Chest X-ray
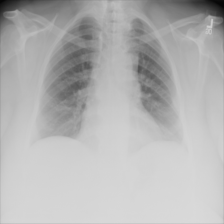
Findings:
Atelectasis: negative
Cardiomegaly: negative
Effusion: negative
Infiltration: negative
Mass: negative
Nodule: negative
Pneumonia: negative
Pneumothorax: negative
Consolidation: negative
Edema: negative
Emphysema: negative
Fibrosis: negative
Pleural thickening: negative
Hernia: negative